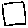
Label: square